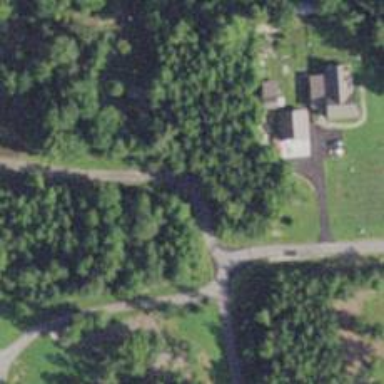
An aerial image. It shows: Driveway.